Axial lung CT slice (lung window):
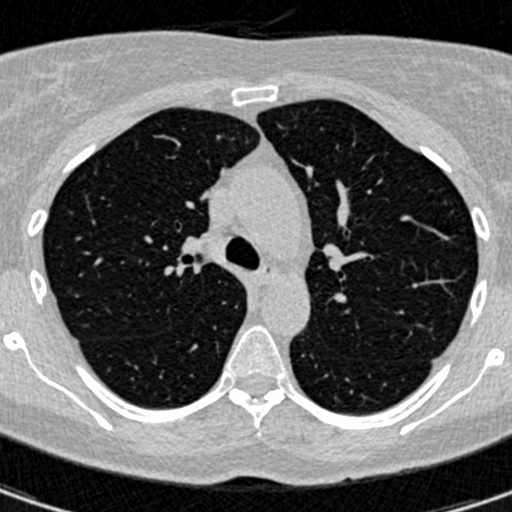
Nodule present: no